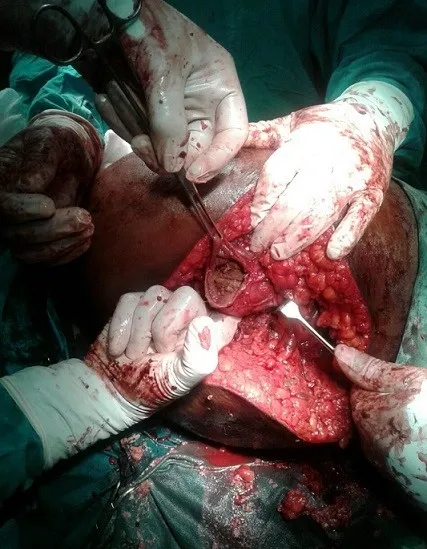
Incision of the aneurysm and evacuation of thrombus.
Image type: medical_photograph (other_medical_photograph)